Field crop: maize
Growth stage: 2
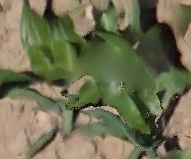
Species: maize